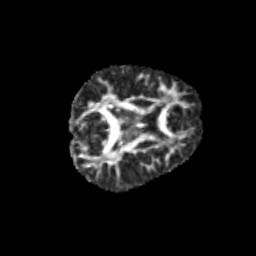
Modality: FA
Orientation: axial
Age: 9
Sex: male
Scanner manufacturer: siemens
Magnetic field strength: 3 T
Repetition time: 3.8 s
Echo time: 0.07 s